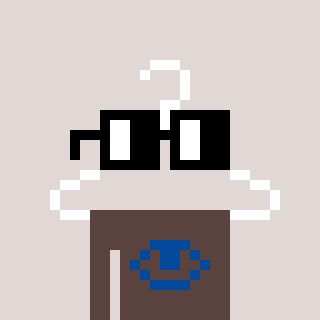
a pixel art character with square black glasses, a hanger-shaped head and a darkbrown-colored body on a warm background